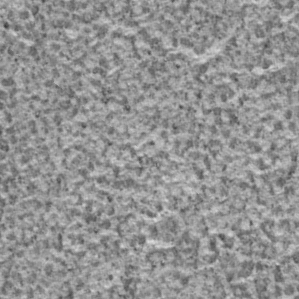
Label: frost